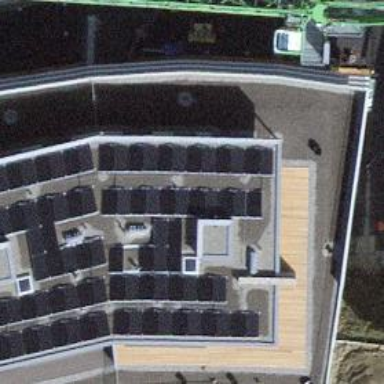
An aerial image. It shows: Solar power generator using photovoltaic panels.